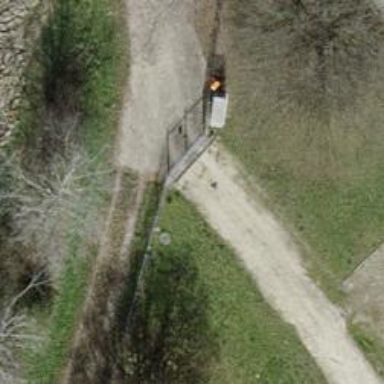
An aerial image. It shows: Gate.